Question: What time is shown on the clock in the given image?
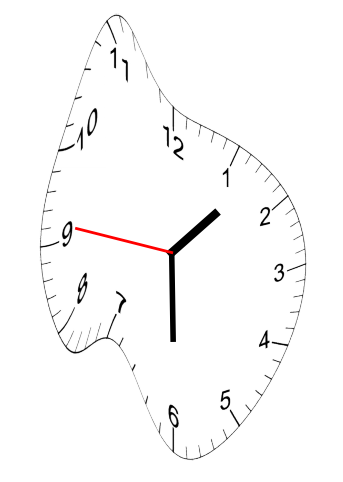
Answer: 01:29:46